Question: I'm currently using 'Jupyter Notebook' for my study purposes. I have <URL> on Pandas DataFrame by 'Datacamp'
I'm curious about one thing with Jupyter notebook:
:
'''
import pandas as pd
import numpy as np
df = pd.DataFrame(data=np.array([[1, 2, 3], [4, 5, 6], [7, 8, 9], [40, 50, 60], [23, 35, 37]]),
index=[2.5, 12.6, 4.8, 4.8, 2.5],
columns=[48, 49, 50])
print(df)
print('-------------------')
df.reset_index().drop_duplicates(subset='index', keep='last').set_index('index')
'''

I notice that my first 'print()' function will return the table before the separating line. However, the line of code below, which is 'df.reset_index().drop_duplicates(subset='index',keep='last').set_index('index')' will return a pretty-looking table below.
I want to to the same thing with 'print(df)' by trying to remove the whole function 'print(df)' and go to a new line and type in 'df'. The result is that i will be able to create the same format as shown.
, I can't recreate the same format if I just remove the section 'print(df)' and replace it with 'df' in the same block of codes.
:
1. Are there any way to create the same format within the same block of code?
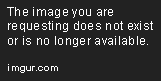
Answer: Try to add these 2 lines to the top of your notebook:
'''
from IPython.core.interactiveshell import InteractiveShell
InteractiveShell.ast_node_interactivity = "all"
'''
If this doesn't work, you might find an answer here:
<URL>